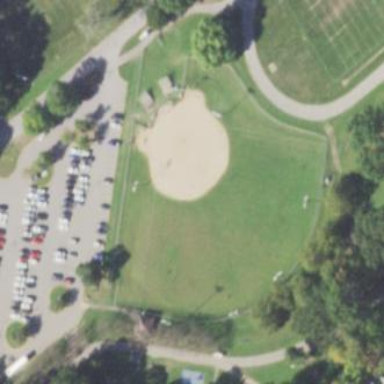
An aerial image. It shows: Baseball pitch for leisure land activities.